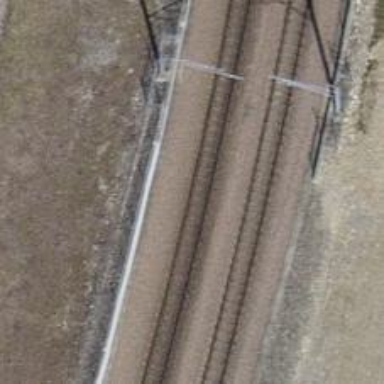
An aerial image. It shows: Narrow-gauge railway with 1 track. The tracks are electrified with contact line.